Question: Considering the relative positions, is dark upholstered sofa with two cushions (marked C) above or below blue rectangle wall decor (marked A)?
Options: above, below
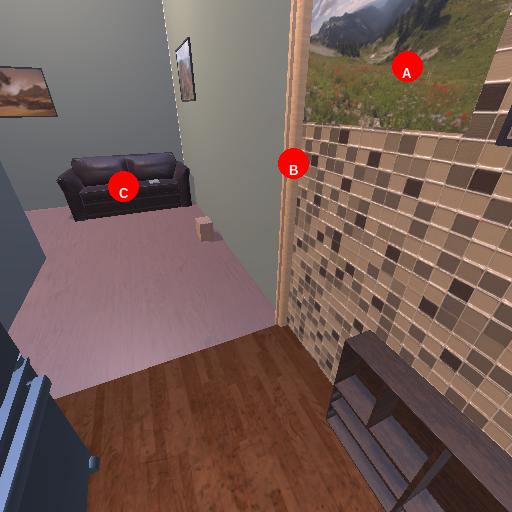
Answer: above